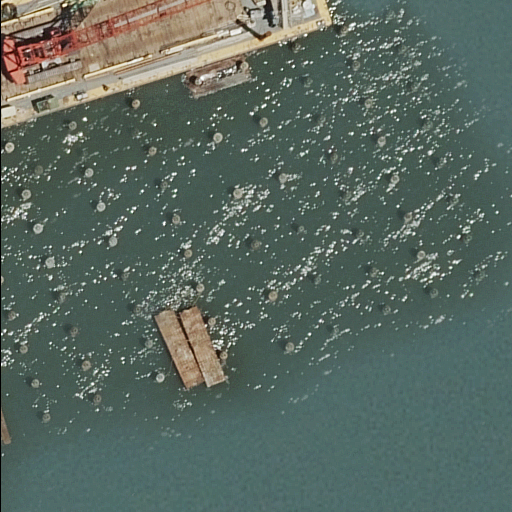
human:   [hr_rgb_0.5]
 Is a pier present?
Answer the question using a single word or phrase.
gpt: yes

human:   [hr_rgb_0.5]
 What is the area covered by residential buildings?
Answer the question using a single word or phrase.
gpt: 2m2

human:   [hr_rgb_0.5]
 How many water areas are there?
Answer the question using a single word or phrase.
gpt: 1

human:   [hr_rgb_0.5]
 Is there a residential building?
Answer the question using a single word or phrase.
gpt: yes

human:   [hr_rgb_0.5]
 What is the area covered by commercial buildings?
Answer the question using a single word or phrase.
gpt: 0m2

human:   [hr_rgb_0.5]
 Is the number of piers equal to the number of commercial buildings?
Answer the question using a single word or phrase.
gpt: no

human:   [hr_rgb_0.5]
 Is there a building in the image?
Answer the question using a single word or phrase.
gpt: yes

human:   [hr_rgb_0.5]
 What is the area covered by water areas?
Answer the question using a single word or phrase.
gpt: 10629m2

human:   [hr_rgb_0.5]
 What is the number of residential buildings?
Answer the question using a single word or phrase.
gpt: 1

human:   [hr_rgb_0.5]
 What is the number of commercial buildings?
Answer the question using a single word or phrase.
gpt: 0

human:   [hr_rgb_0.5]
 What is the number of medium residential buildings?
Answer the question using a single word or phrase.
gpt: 0

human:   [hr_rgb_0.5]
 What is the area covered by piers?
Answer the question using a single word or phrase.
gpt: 2m2

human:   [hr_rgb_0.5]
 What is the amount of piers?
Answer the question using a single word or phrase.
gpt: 1

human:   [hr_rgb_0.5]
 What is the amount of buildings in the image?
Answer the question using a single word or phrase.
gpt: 1

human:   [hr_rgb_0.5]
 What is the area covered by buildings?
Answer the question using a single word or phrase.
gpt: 2m2

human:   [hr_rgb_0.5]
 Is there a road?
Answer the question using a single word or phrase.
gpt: no

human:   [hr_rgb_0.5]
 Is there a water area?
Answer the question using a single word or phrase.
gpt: yes

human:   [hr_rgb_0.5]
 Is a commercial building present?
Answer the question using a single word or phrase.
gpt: no

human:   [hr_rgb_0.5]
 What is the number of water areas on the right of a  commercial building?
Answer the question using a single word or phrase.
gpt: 0

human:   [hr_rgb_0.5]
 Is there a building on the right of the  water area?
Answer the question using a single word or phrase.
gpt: yes

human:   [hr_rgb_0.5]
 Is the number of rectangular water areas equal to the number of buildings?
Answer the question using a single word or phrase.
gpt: yes

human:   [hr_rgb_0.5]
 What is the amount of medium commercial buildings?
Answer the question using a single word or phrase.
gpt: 0

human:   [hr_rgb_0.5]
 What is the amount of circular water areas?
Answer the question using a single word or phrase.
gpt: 0

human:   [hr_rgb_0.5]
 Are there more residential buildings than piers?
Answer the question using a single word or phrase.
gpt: no

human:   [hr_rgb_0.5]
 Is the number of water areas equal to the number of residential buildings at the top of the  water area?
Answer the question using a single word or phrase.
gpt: yes

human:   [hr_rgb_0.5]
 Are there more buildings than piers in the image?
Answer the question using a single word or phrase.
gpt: no

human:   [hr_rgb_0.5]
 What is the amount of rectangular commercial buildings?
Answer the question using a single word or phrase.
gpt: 0

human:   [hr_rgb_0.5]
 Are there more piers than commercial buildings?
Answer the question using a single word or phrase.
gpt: yes

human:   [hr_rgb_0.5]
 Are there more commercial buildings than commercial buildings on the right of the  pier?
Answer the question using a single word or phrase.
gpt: no

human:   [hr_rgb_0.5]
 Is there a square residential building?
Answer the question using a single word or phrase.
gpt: no

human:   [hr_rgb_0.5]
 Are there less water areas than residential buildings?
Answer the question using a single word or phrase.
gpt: no

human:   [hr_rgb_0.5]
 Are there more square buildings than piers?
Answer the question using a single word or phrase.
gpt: no

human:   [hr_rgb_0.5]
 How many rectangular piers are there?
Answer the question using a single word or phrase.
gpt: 1

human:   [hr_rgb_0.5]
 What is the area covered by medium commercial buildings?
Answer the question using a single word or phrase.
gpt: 0m2

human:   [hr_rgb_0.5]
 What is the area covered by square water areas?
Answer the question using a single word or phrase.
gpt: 0m2

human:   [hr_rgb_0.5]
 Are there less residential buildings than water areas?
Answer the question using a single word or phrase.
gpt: no

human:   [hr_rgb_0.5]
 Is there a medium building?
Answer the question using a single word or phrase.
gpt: no

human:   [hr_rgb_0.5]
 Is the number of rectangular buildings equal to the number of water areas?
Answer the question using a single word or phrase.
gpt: yes

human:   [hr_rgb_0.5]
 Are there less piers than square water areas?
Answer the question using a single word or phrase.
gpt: no

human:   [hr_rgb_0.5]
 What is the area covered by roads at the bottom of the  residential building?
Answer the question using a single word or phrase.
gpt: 0m2

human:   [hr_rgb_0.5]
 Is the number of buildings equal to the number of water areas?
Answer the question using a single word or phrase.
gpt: yes

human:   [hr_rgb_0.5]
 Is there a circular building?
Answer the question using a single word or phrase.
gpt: no

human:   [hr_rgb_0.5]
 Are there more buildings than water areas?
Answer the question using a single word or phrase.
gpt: no

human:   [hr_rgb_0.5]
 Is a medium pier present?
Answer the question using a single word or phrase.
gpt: no

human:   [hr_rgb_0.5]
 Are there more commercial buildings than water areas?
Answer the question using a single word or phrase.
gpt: no

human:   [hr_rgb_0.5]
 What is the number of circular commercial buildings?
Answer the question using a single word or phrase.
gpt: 0

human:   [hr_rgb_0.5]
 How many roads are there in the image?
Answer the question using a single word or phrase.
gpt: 0

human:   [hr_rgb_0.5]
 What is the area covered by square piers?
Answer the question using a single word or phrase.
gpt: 0m2

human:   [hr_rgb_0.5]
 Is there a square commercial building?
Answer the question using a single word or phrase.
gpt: no

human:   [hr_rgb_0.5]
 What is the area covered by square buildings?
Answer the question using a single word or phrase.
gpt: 0m2

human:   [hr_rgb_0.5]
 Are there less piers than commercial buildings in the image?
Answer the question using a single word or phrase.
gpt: no

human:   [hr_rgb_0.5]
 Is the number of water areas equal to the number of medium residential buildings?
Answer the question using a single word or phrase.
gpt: no

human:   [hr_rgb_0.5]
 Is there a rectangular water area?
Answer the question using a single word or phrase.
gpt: yes

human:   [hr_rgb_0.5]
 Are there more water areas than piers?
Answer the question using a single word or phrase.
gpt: no

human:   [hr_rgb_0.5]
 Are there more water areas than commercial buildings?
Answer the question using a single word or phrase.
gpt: yes

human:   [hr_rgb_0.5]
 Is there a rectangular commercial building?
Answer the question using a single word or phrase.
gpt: no

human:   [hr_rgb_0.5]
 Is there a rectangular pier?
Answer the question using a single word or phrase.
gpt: yes

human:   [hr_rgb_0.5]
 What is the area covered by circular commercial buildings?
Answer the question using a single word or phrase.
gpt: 0m2

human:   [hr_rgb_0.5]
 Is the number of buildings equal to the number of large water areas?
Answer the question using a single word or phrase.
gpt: yes

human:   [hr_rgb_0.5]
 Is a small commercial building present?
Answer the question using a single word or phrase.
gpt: no

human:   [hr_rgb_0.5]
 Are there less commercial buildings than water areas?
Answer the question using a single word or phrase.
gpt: yes

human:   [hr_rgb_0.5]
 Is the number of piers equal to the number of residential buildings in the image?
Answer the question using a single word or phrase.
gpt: yes

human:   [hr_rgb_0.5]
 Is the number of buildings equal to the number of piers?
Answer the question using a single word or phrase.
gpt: yes

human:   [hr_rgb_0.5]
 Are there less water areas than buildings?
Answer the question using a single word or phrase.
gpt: no